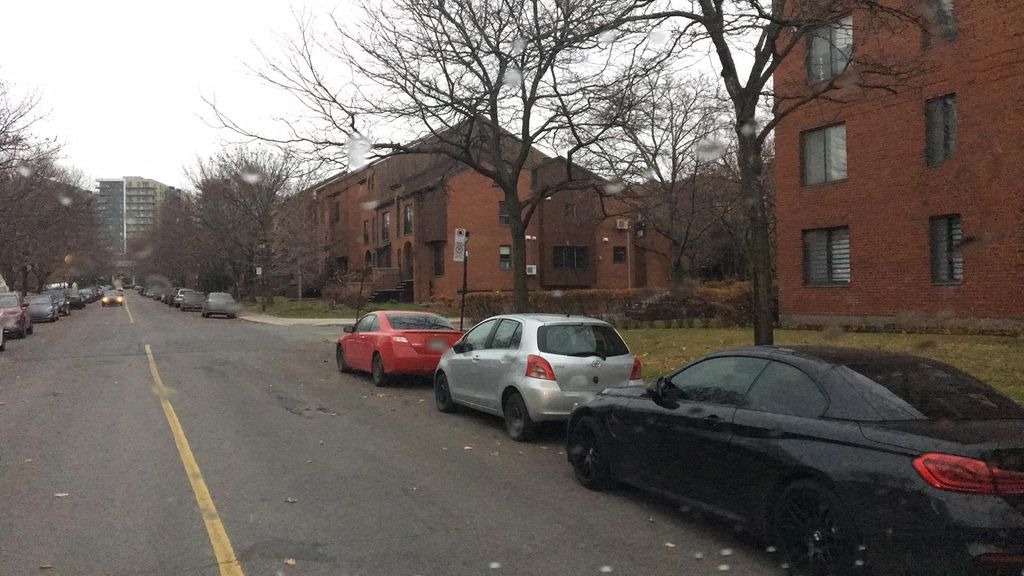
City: montreal